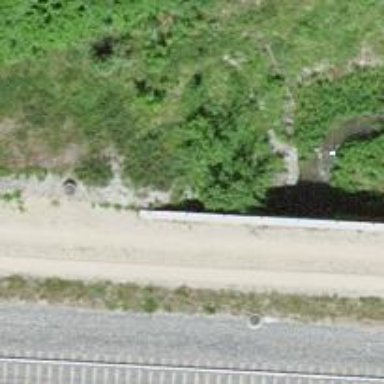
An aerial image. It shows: Track road with grade2 bridge.